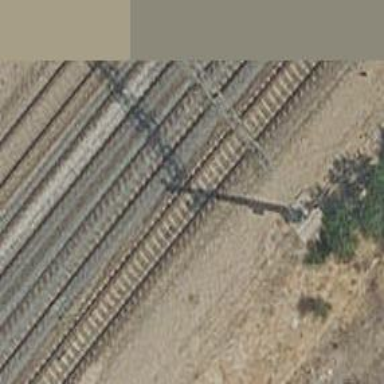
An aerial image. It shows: Railway track with contact line for electrification.